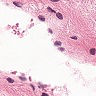
Metastatic tissue present: no